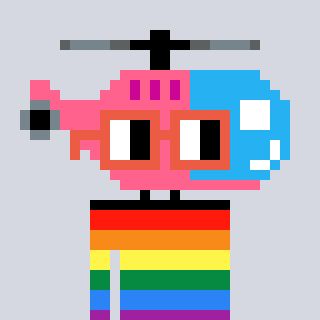
a pixel art character with square orange glasses, a helicopter-shaped head and a computerblue-colored body on a cool background